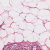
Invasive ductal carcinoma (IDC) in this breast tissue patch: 0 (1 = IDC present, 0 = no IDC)